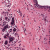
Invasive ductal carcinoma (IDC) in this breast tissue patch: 0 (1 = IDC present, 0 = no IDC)